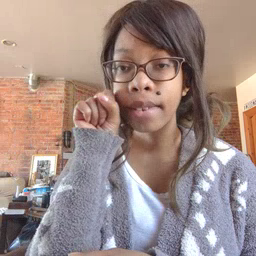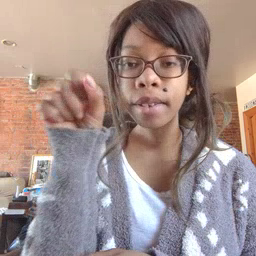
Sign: carrot